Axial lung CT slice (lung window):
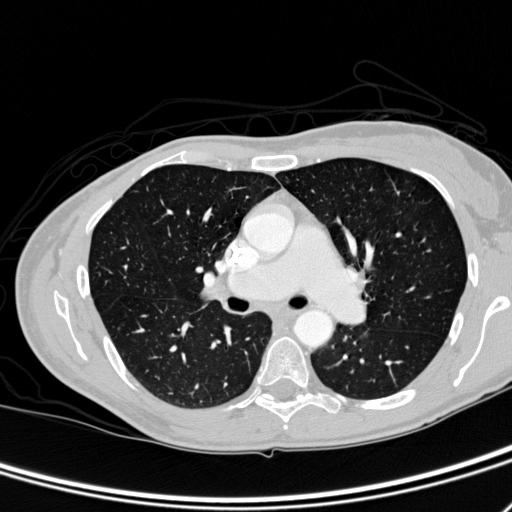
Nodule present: no